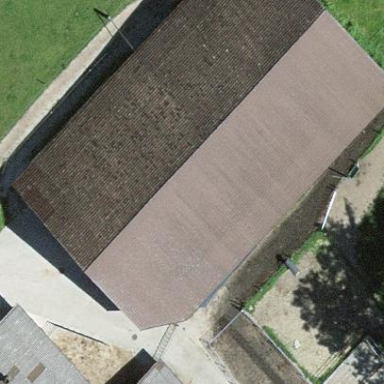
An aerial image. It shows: Rural barn.